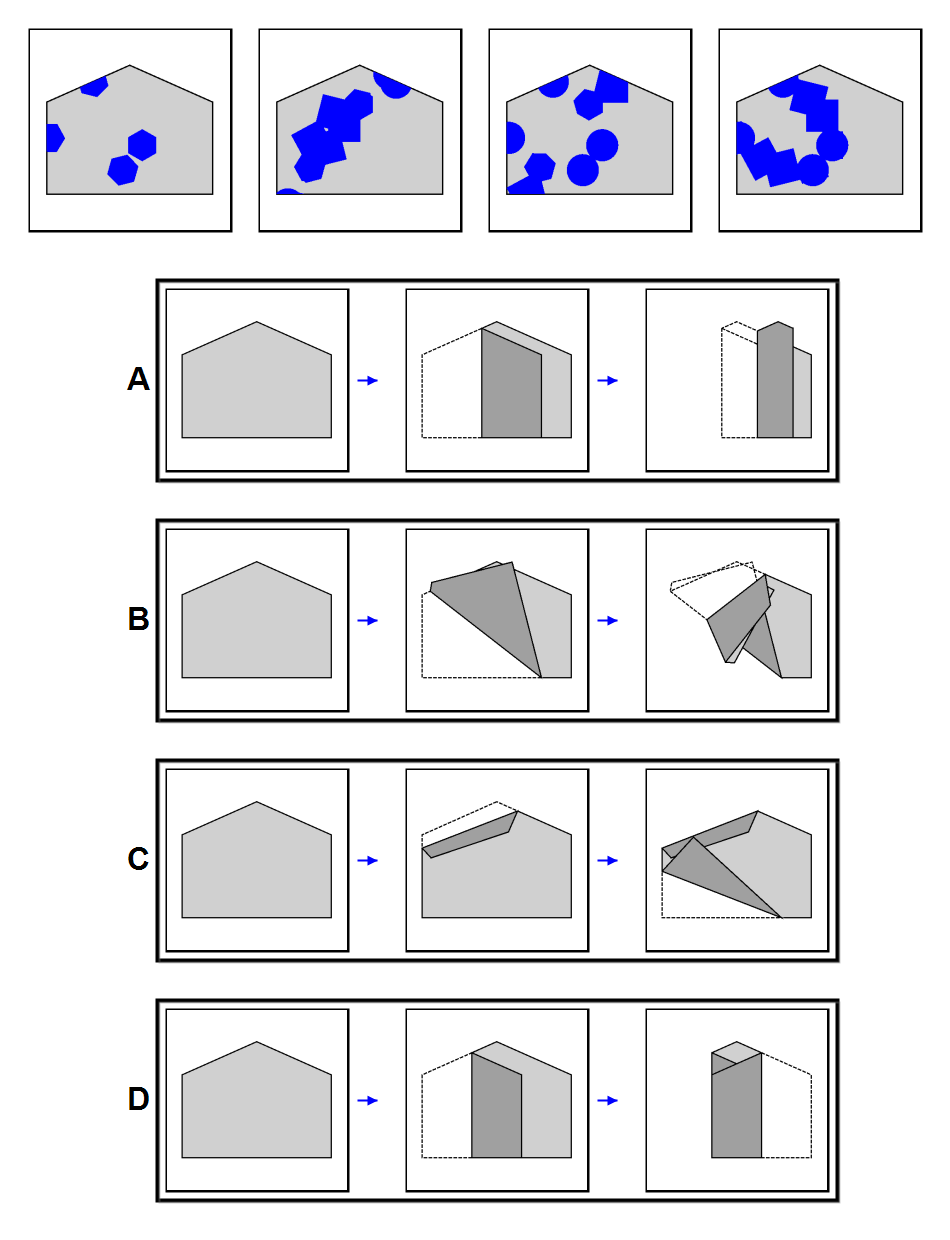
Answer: B